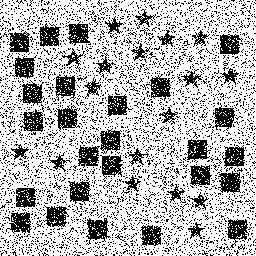
Squares: 26
Triangles: 0
Stars: 18
Total shapes: 44